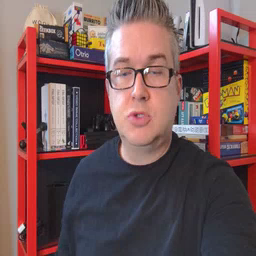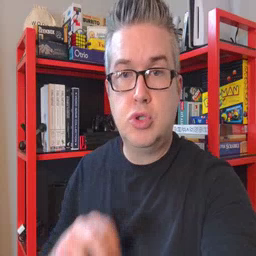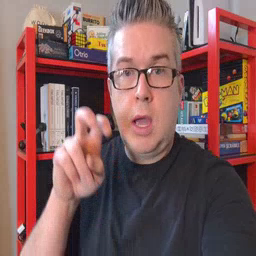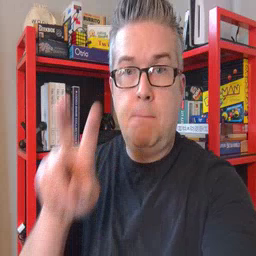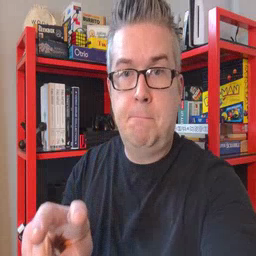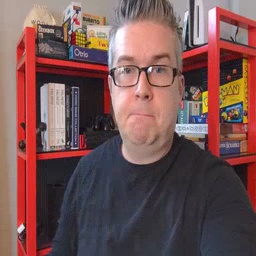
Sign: jump